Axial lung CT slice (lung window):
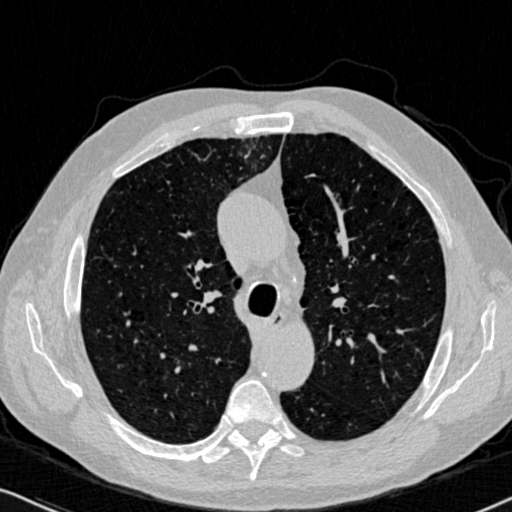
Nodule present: no